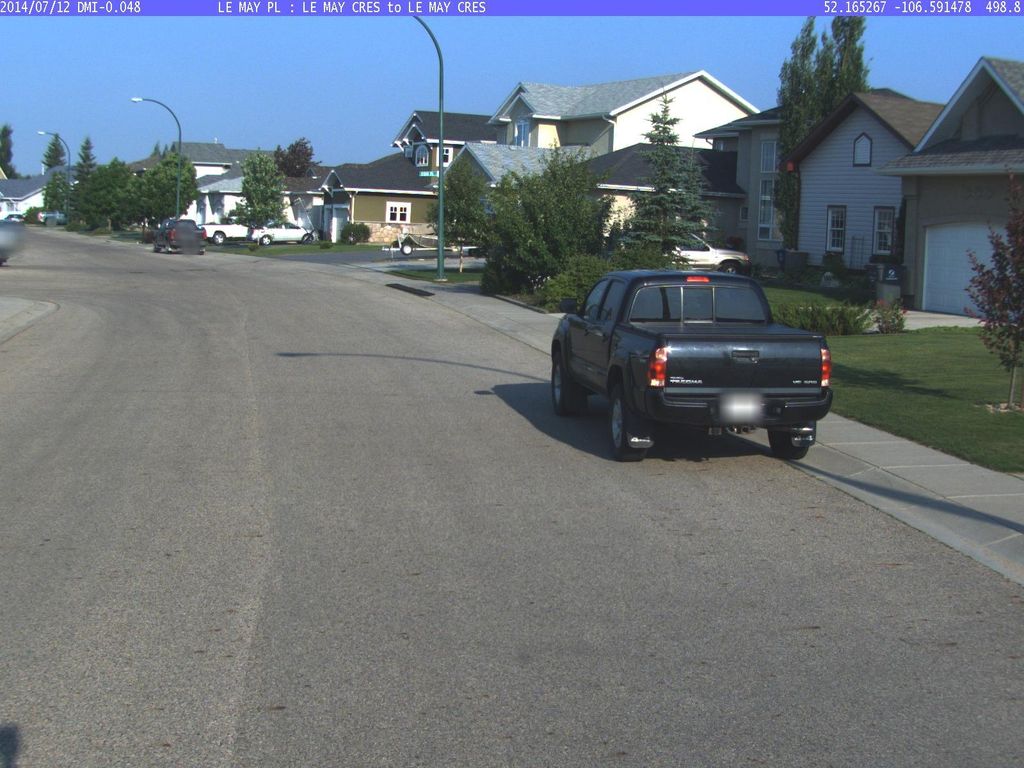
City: saskatoon